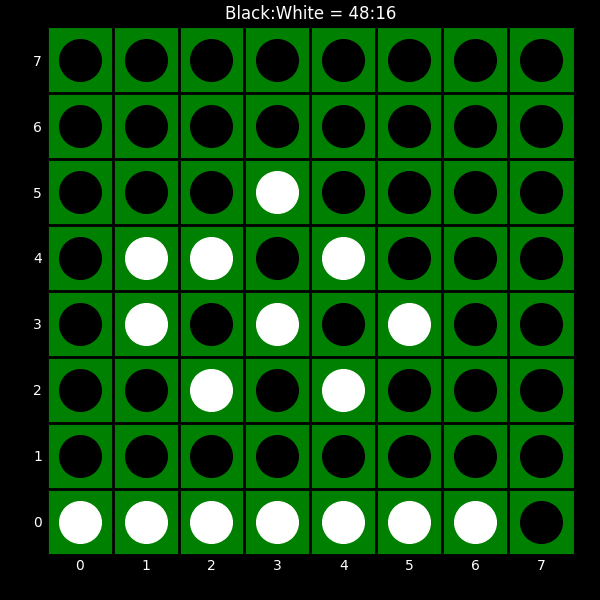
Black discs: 48
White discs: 16